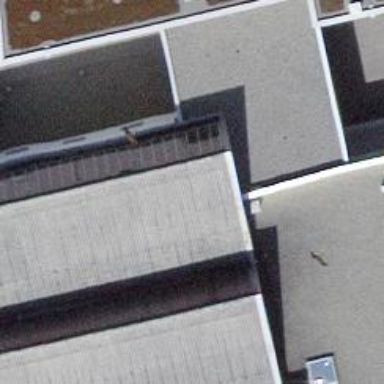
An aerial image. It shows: View of roof of building.